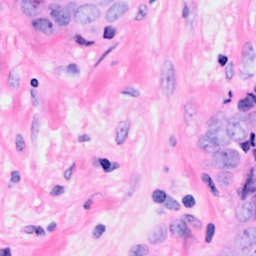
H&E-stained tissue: Breast